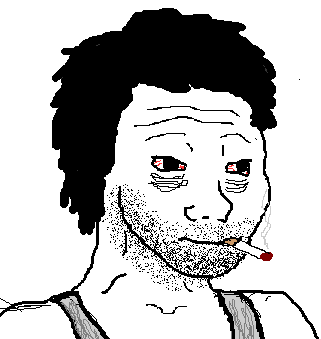
Label: 5_Tired_Wojak